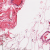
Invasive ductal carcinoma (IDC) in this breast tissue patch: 0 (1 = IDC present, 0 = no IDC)